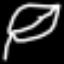
Label: leaf